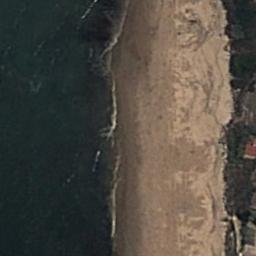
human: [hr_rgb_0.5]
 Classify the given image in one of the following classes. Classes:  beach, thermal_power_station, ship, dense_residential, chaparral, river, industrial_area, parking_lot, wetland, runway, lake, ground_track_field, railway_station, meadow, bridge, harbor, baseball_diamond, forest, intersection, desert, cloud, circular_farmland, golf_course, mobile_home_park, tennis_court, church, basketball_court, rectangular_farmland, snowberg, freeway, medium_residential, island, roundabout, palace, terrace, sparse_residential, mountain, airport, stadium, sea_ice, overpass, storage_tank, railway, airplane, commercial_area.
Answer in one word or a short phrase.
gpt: beach